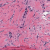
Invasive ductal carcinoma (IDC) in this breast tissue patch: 1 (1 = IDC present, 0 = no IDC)